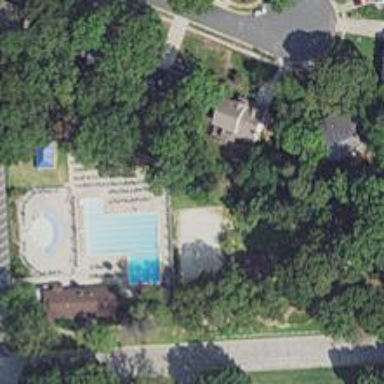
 perfect for swimming and other water activities."